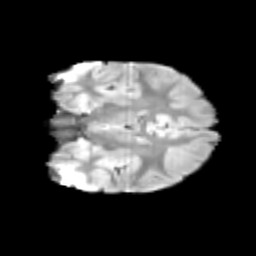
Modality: T2w
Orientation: coronal
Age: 9
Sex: female
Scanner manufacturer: siemens
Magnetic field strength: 3 T
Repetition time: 3.8 s
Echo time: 0.07 s